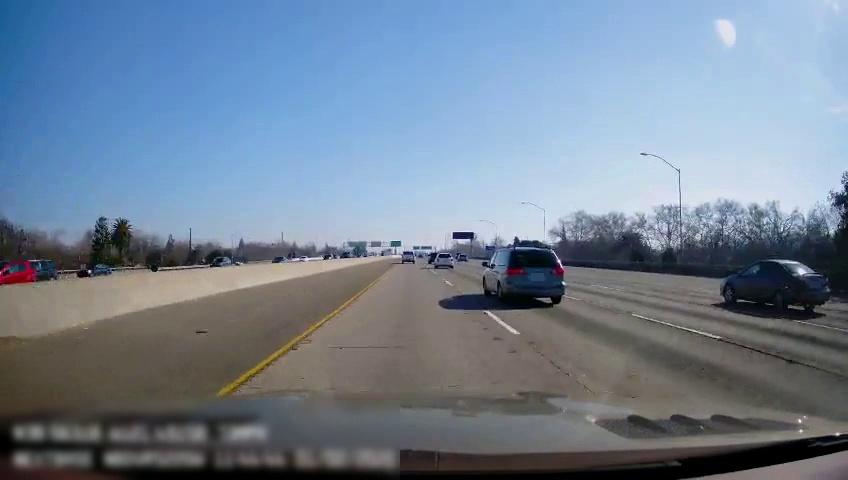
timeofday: Day
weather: Sunny
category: Drivable Space
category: Vehicles | SUV
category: Vehicles | SUV
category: Vehicles | Car
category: Vehicles | SUV
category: Vehicles | Car
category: Drivable Space
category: Vehicles | Truck
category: Vehicles | Van
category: Vehicles | Car
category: Vehicles | Truck
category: Vehicles | SUV
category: Lanes | Current Lane
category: Lanes | Current Lane
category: Lanes | Alternate Lane
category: Lanes | Alternate Lane
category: Traffic | Signs
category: Traffic | Signs
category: Traffic | Signs
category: Traffic | Signs